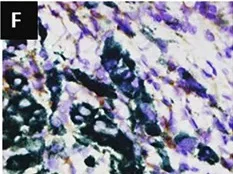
Histological findings. CD8 staining. X100.
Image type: pathology (immunostaining)